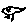
Label: bird